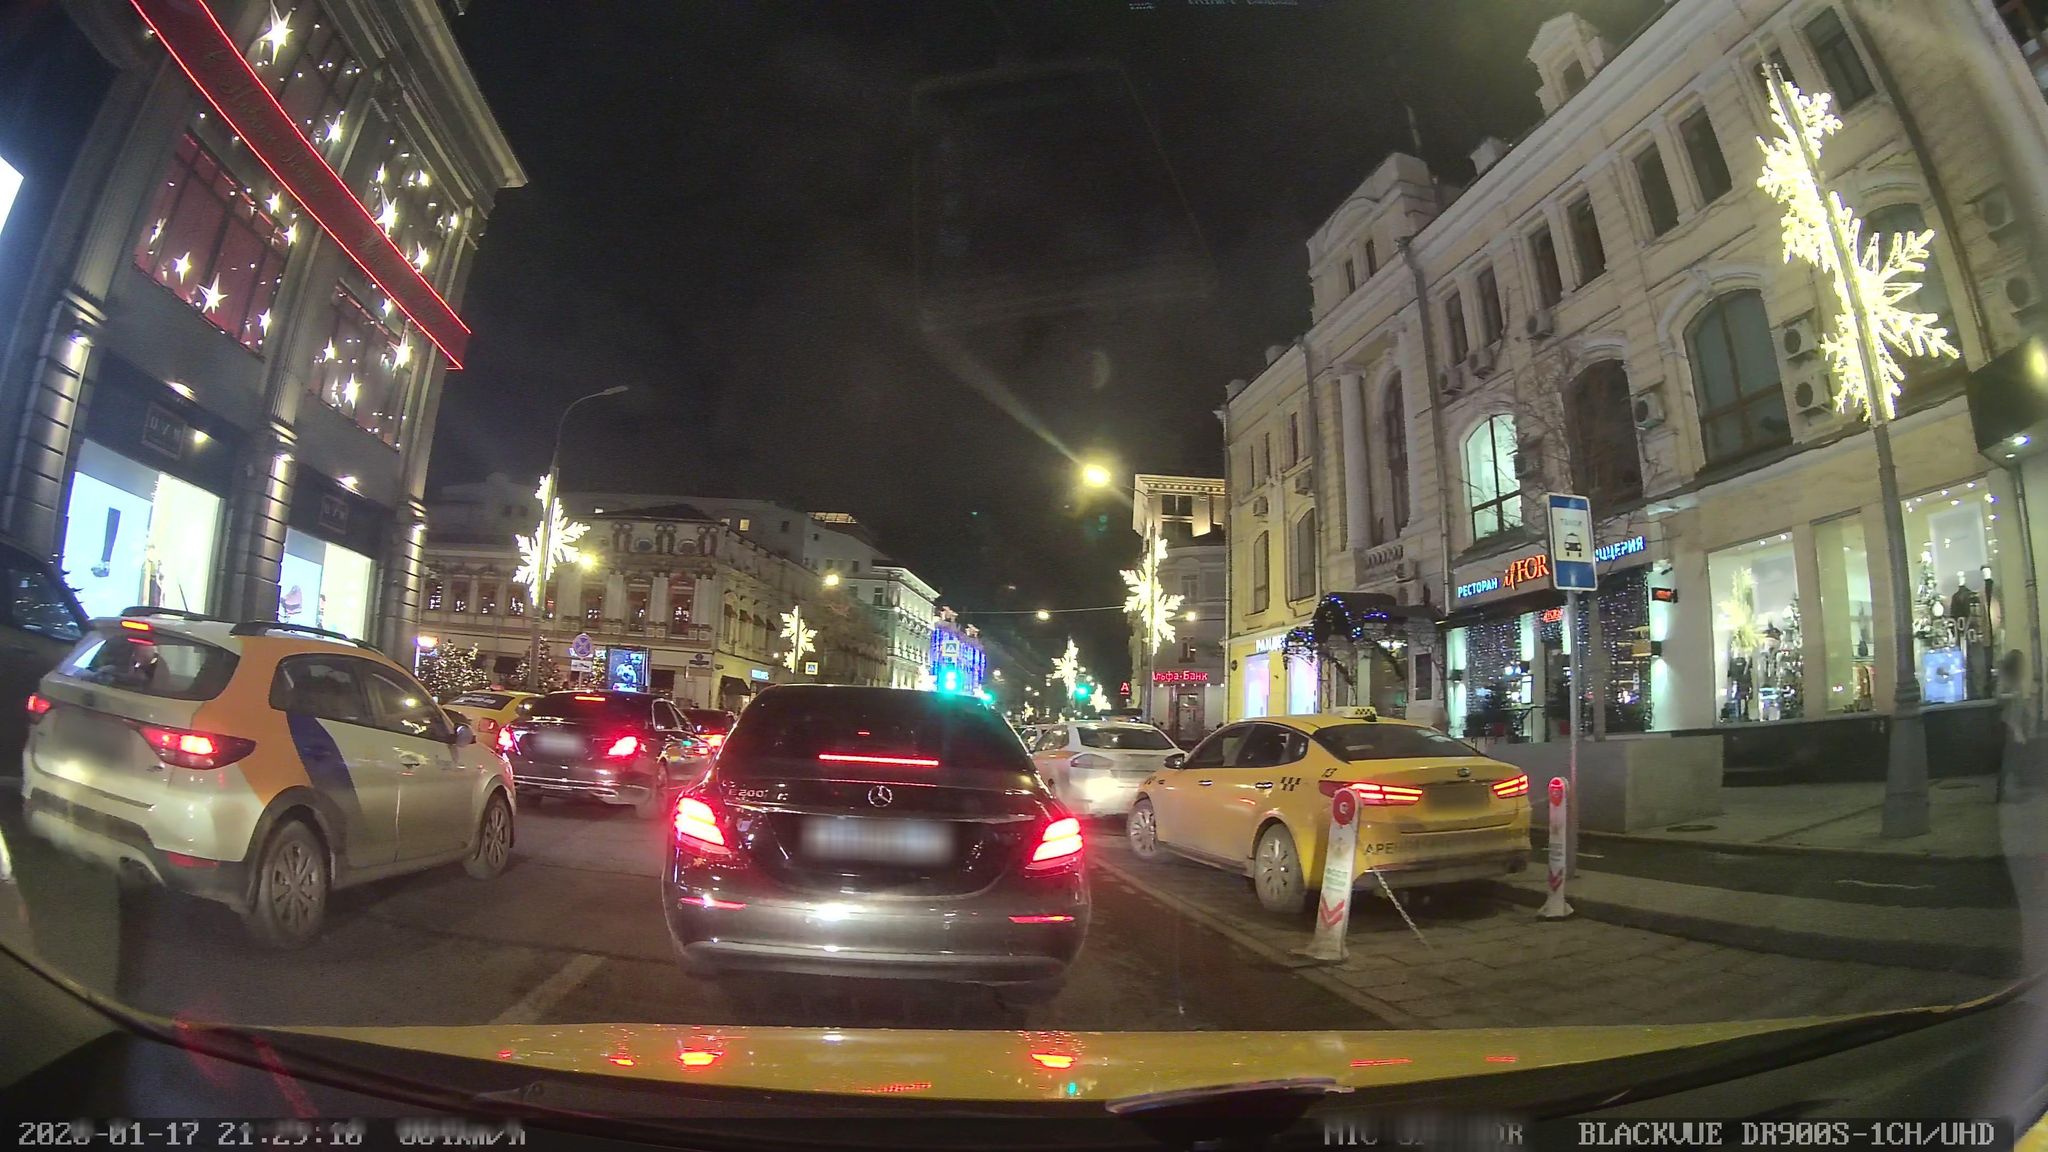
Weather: clear
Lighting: night
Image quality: good
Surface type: driving surface
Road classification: tertiary
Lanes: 2
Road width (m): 4.5
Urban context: urban centre
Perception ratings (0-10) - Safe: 1.4, Lively: 7.23, Beautiful: 7.72, Boring: 1.24, Depressing: 4.31, Wealthy: 1.9